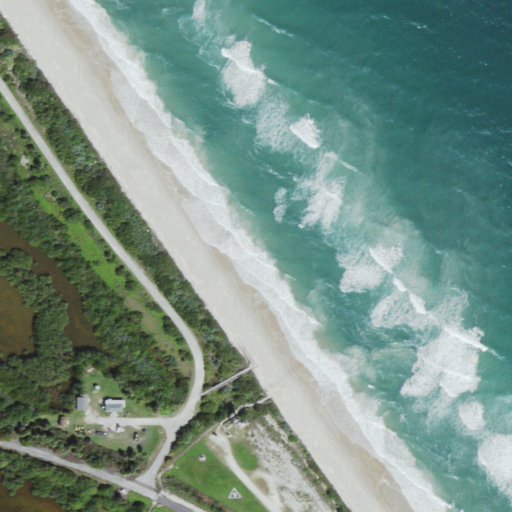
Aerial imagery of beach in Florida named Playalinda Beach containing open water, barren land, low intensity development, herbaceous wetlands, medium intensity development, open development, woody wetlands, high intensity development, grassland, and deciduous forest